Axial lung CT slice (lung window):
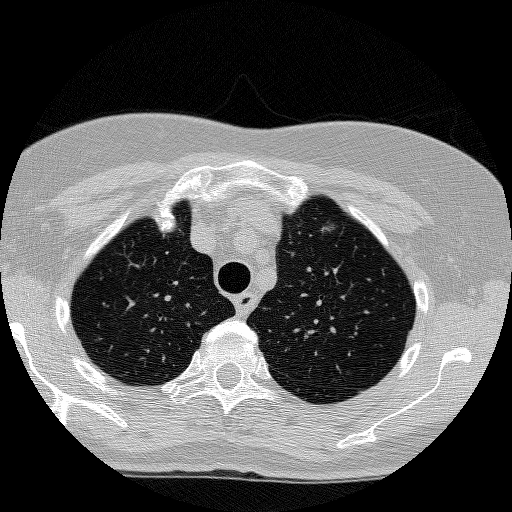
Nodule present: no